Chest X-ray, PA view. Patient: 50 years old, sex M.
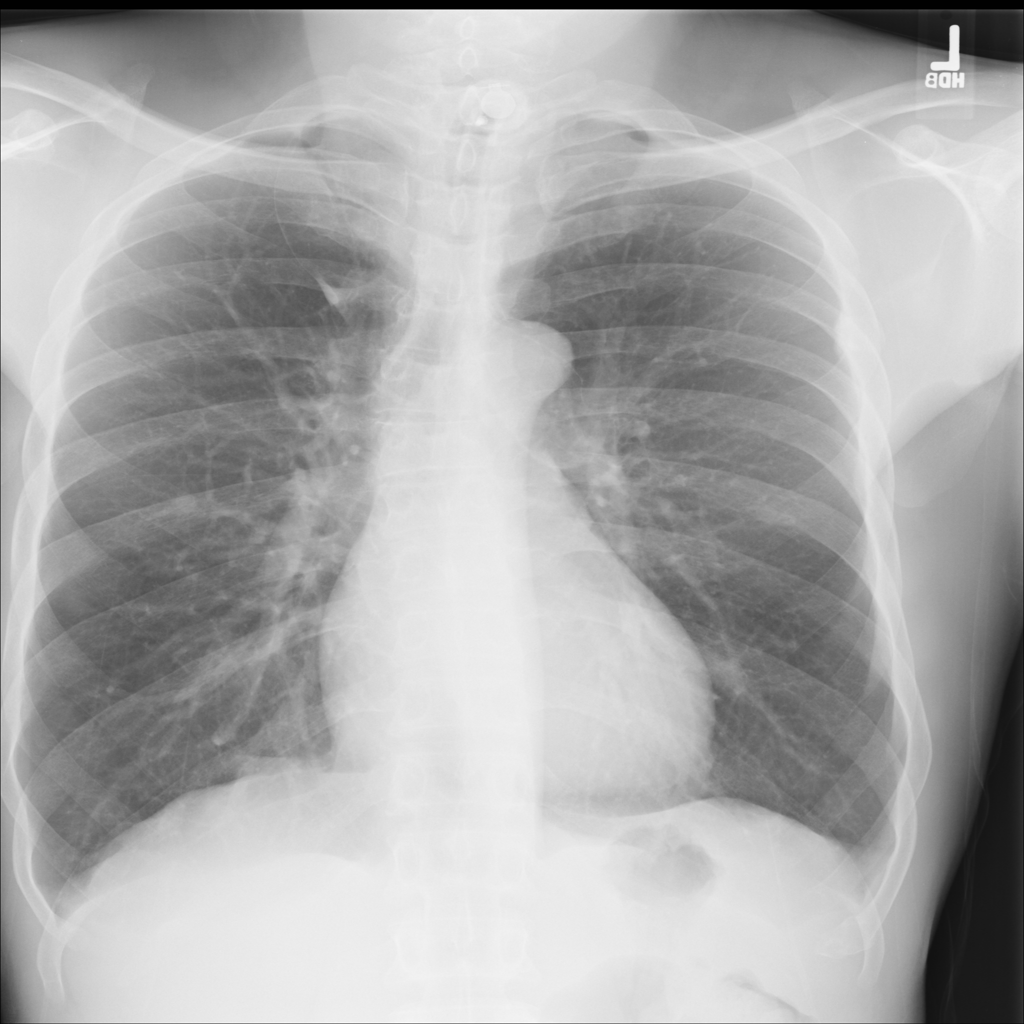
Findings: No Finding